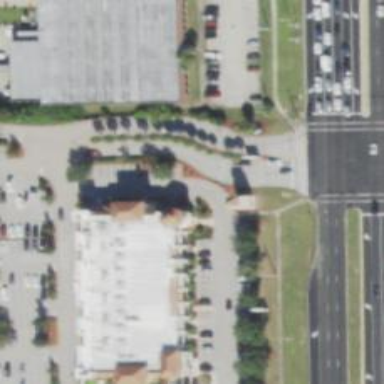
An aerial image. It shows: Parking space.